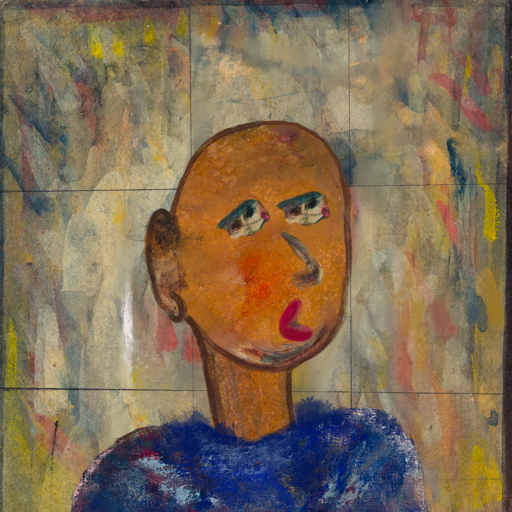
Background: GypsyMother, Head And Neck Side: Pipe, Face Side: Pipe, Bust: Irani, Hair Side: Blank, Head Accessory: Blank, Second Necklace: Blank, Necklace: Blank, Baby: Blank